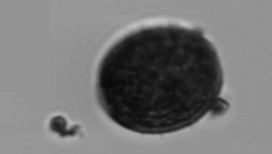
Label: Coscinodiscus